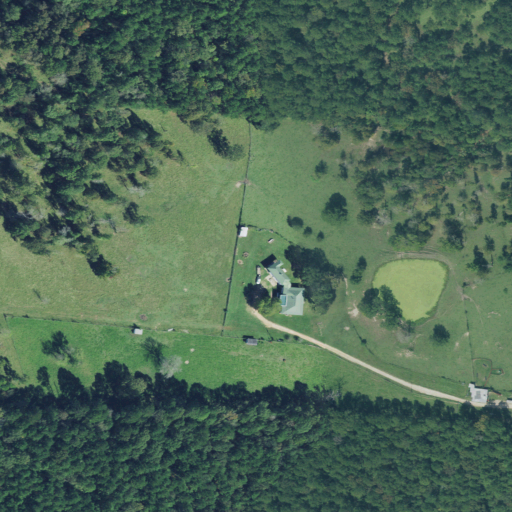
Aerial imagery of mountain in Texas named Sand Hill containing evergreen forest, pasture, mixed forest, shrub, grassland, woody wetlands, medium intensity development, open development, and low intensity development